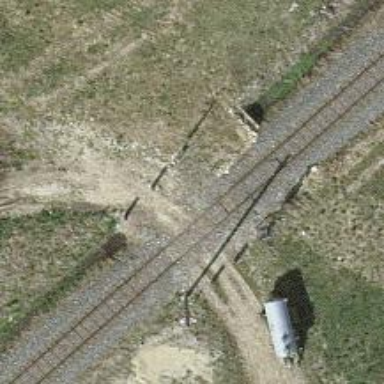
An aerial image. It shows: Level crossing along the railway.